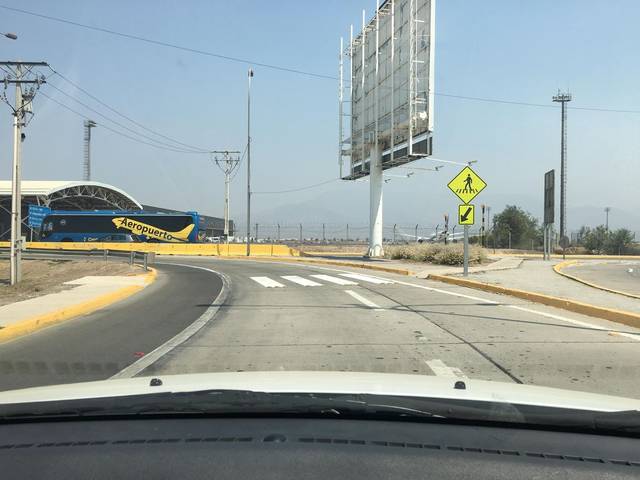
Region: Chile
Coordinates: -33.408, -70.794